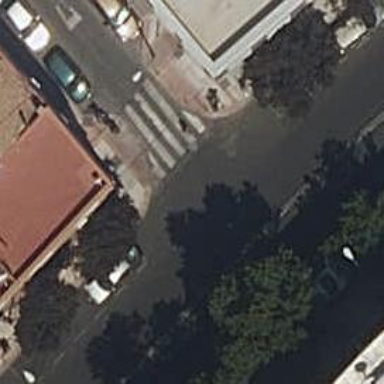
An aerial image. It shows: Zebra crossing on the road.